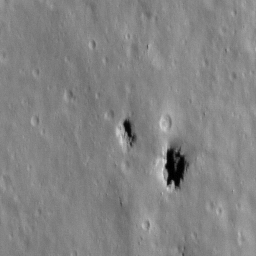
Pit: Stevinus 14b
Host crater: Stevinus
Host type: impact_melt
Lunar coordinates: latitude -32.164, longitude 54.712